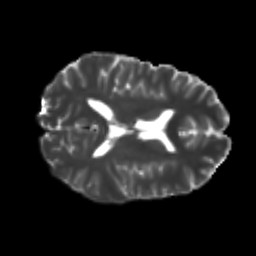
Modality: T2w
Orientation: axial
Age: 23
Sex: female
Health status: healthy
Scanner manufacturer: philips
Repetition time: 7.388 s
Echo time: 0.08599 s